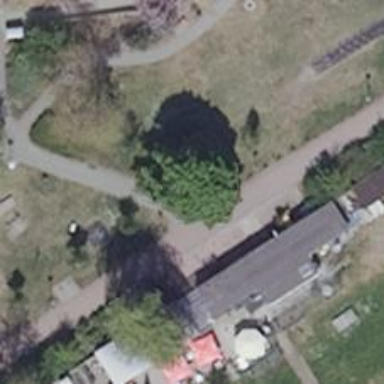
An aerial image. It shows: Landmark tree with broadleaved deciduous leaves.